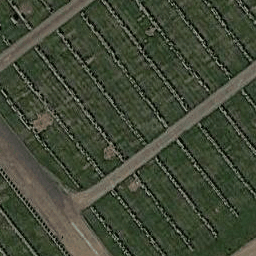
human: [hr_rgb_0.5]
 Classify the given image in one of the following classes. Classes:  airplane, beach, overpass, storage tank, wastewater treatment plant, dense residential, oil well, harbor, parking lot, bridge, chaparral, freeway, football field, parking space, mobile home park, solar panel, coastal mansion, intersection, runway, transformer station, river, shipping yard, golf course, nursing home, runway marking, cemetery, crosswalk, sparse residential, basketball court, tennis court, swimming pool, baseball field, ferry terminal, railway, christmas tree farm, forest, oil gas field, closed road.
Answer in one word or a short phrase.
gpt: cemetery